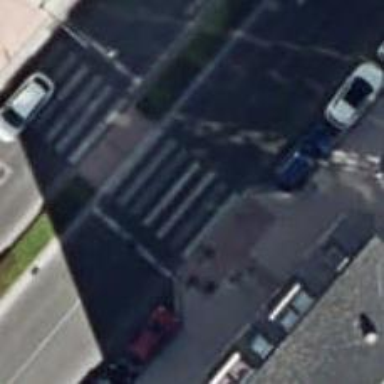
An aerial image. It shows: Crossing with traffic signals.